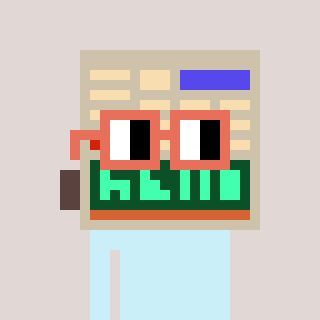
a pixel art character with square orange glasses, a calculator-shaped head and a bege-colored body on a warm background